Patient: sex M, age 83
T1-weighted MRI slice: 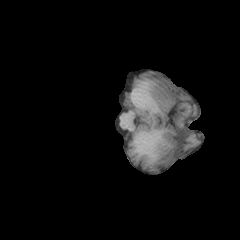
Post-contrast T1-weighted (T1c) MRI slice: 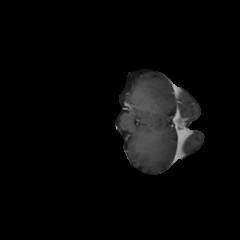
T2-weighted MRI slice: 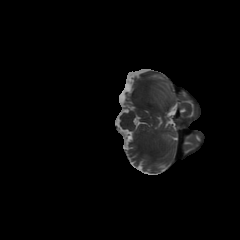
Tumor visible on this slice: no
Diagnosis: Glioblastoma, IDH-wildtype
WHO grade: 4